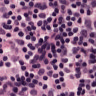
Metastatic tissue present: no